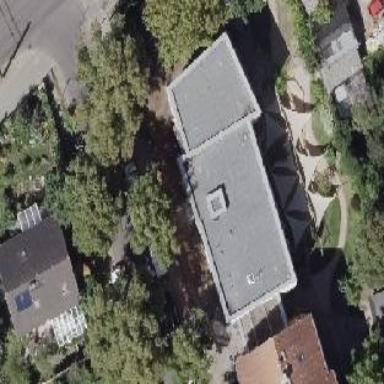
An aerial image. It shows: Kindergarten building.